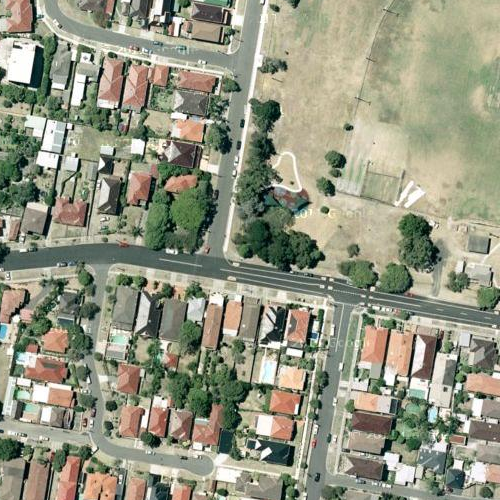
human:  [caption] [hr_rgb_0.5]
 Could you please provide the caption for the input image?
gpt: Many houses arranged in lines and some roads go through this area .

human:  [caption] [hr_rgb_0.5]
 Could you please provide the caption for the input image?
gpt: Lots of houses arranged neatly while some roads go across this area .

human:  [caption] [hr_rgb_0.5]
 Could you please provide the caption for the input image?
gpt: A residential area with many houses arranged neatly and separated by some roads .

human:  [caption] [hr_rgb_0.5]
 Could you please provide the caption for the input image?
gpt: Many houses arranged in lines while some roads go across .

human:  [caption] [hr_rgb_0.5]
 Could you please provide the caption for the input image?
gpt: Lots of houses arranged in lines and separated by some roads .